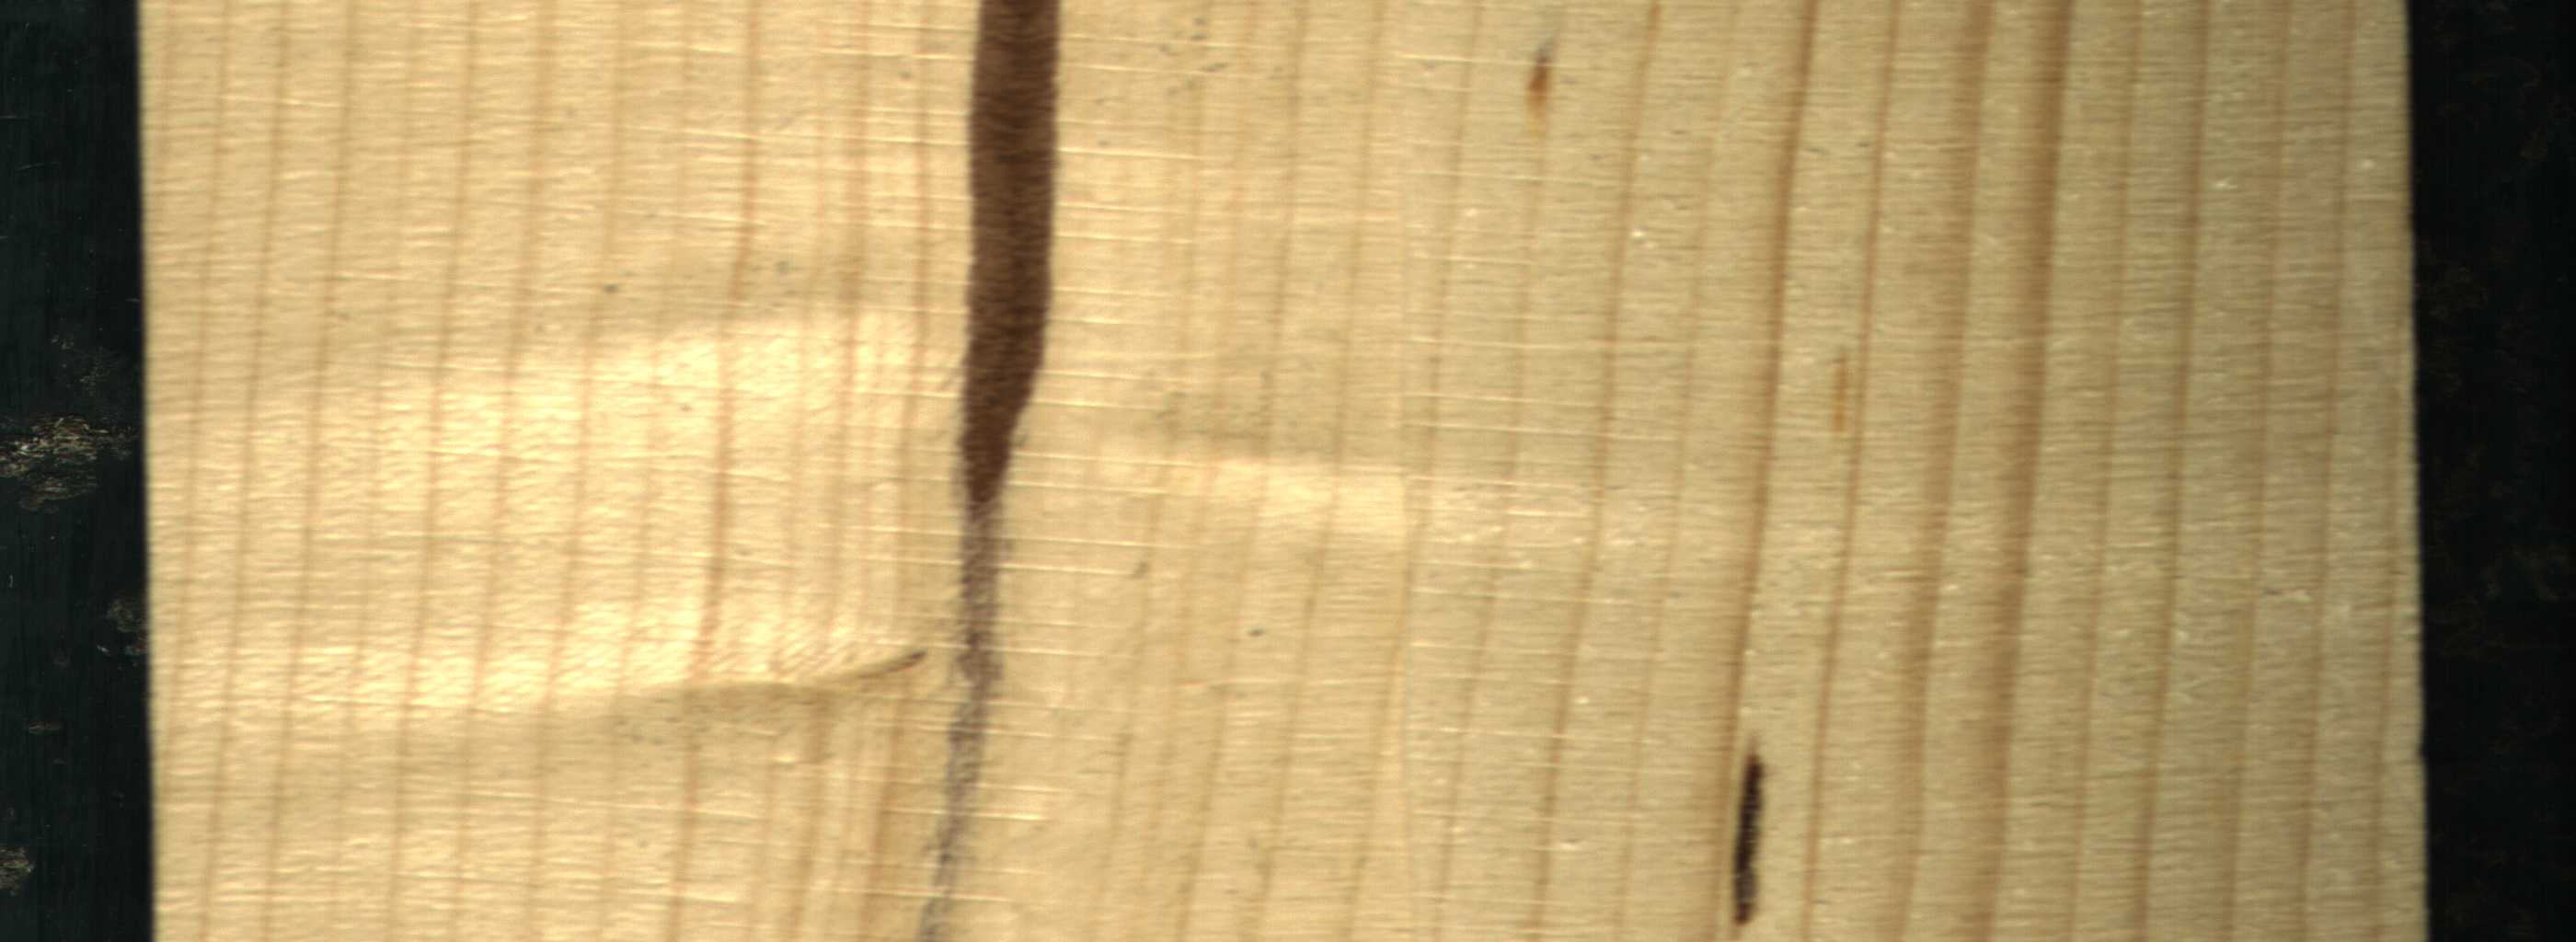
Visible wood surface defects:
Marrow
resin